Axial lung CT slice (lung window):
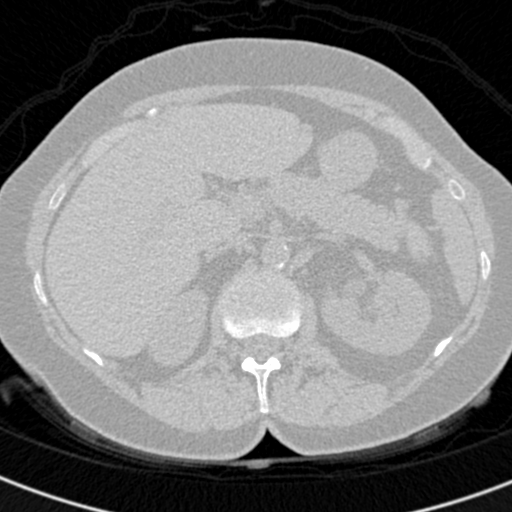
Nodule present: no